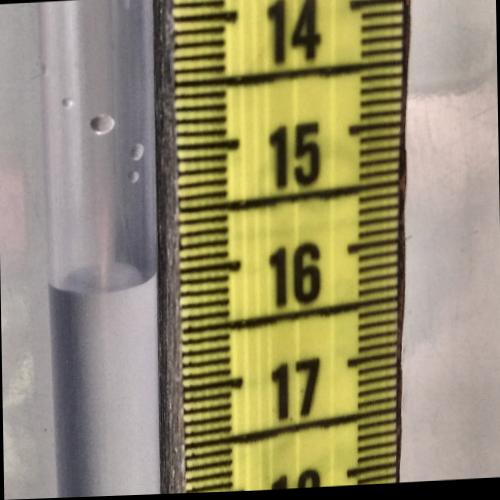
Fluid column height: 16.0 cm